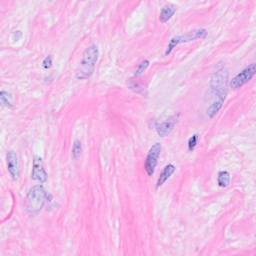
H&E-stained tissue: Breast